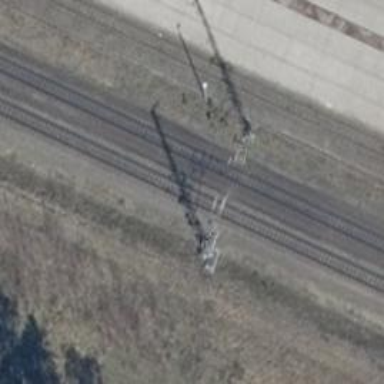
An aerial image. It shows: Railway signal.